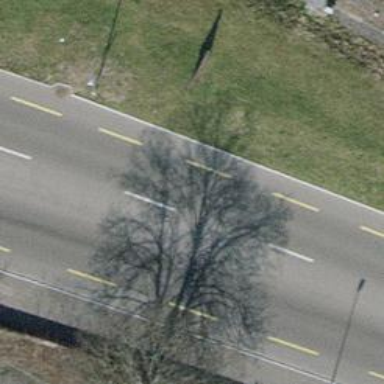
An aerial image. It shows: Primary highway with designated cycle lane.